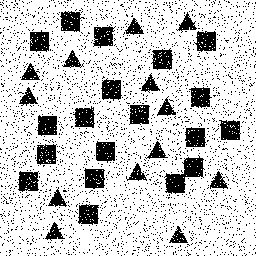
Squares: 19
Triangles: 13
Stars: 0
Total shapes: 32